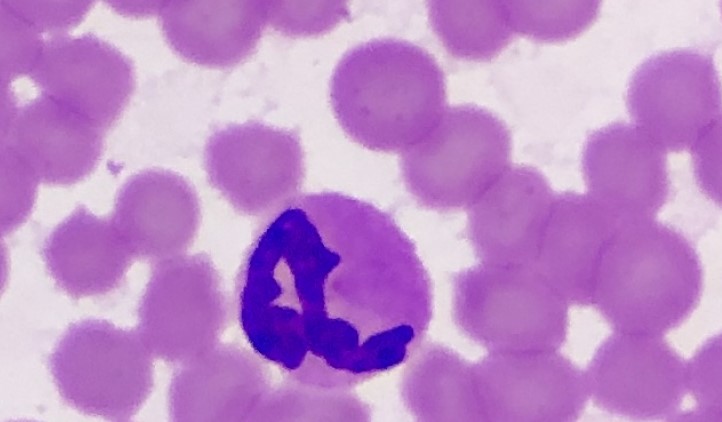
White blood cell type: Neutrophil